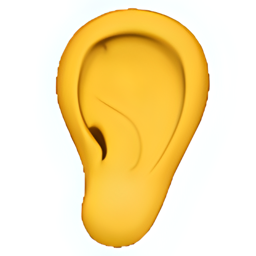
Name: ear
Emoji: 👂
Group: People & Body
Sub-group: body-parts